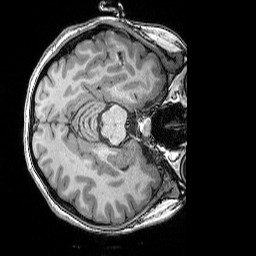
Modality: T1w
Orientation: axial
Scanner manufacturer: siemens
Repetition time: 2.25 s
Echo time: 0.00418 s